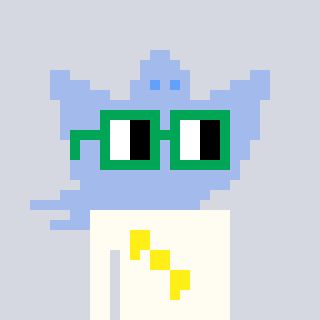
a pixel art character with square green glasses, a ghost-B-shaped head and a grayscale-colored body on a cool background